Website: bh-photo
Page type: customer-info-address
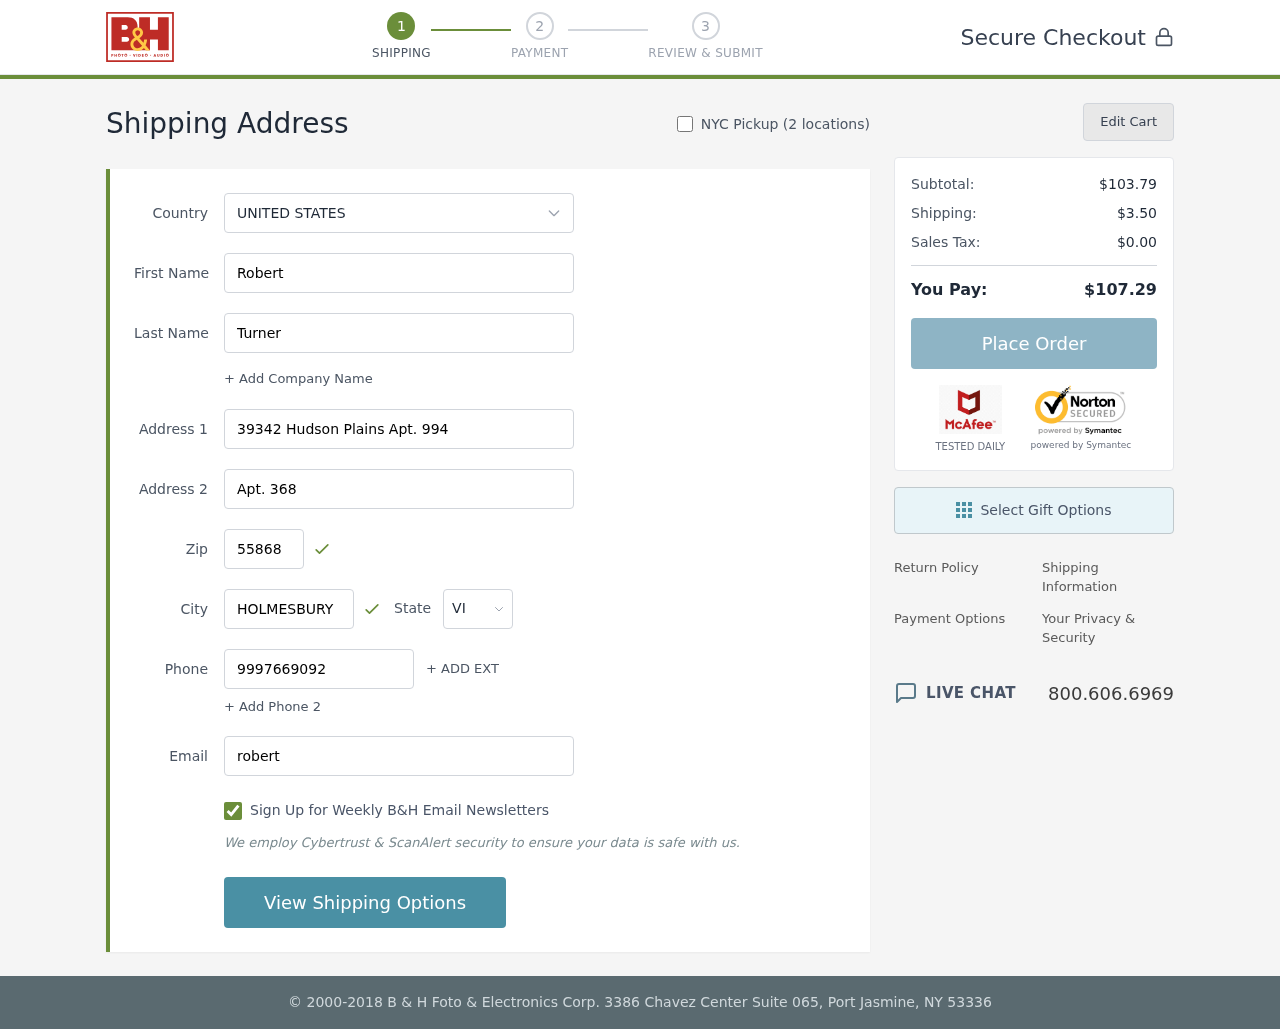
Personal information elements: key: PII_CITY
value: Holmesbury
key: PII_COUNTRY
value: United States
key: PII_EMAIL
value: robertturner@yahoo.com
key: PII_FIRSTNAME
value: Robert
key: PII_LASTNAME
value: Turner
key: PII_PHONE
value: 9997669092
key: PII_POSTCODE
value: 55868
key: PII_STATE_ABBR
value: VI
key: PII_STREET
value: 39342 Hudson Plains Apt. 994
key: PII_STREET2
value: Apt. 368
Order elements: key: ORDER_SUBTOTAL
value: $103.79
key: ORDER_SHIPPING_COST
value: $3.50
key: ORDER_TAX
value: $0.00
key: ORDER_TOTAL
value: $107.29